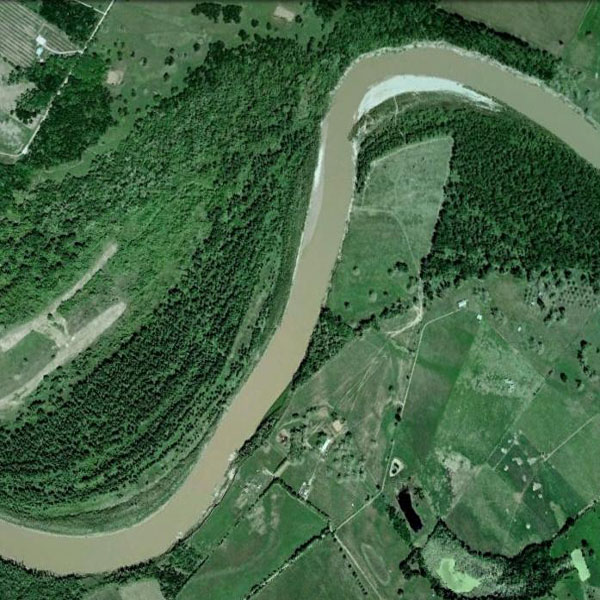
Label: River